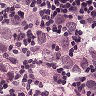
Metastatic tissue present: yes